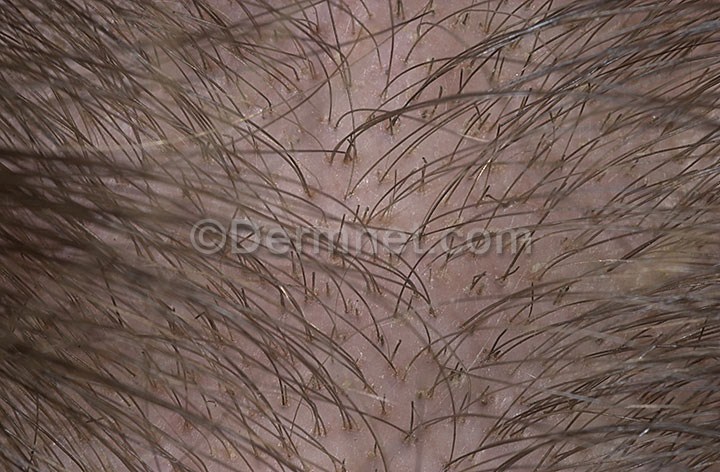
Disease: Hair Loss Photos Alopecia and other Hair Diseases